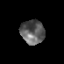
Tissue: prostate
Cell type: Epithelial cells
Senescence score: 0.3369
Nuclear area (px): 558
Mean DAPI intensity: 95.875